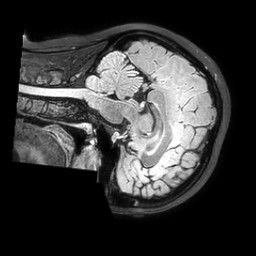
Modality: FLAIR
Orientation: sagittal
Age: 38
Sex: female
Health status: ill
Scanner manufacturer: philips
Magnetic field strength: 3 T
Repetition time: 4.8 s
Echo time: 0.34 s